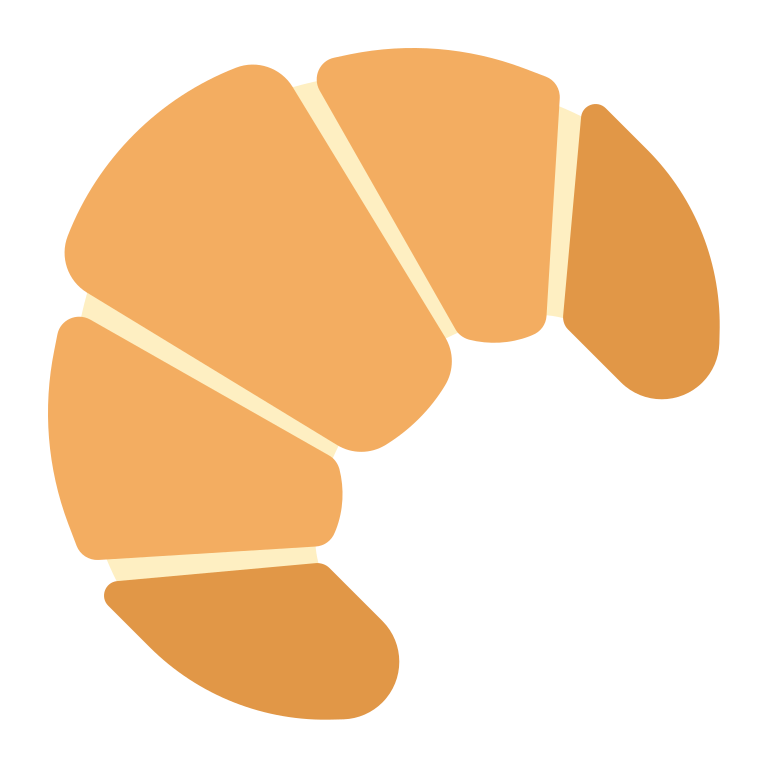
croissant flat